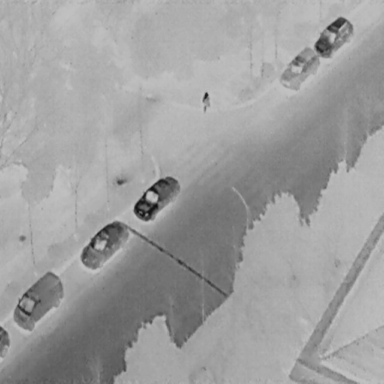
There are five Cars in the infrared image.